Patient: sex F, age 69
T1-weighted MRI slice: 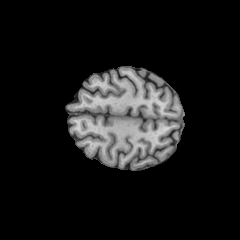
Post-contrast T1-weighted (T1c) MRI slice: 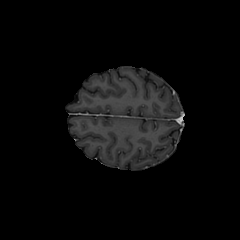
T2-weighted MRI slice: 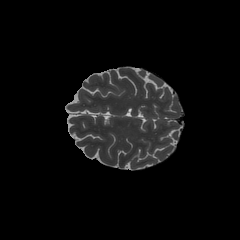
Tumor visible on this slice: no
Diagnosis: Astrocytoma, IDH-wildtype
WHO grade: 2